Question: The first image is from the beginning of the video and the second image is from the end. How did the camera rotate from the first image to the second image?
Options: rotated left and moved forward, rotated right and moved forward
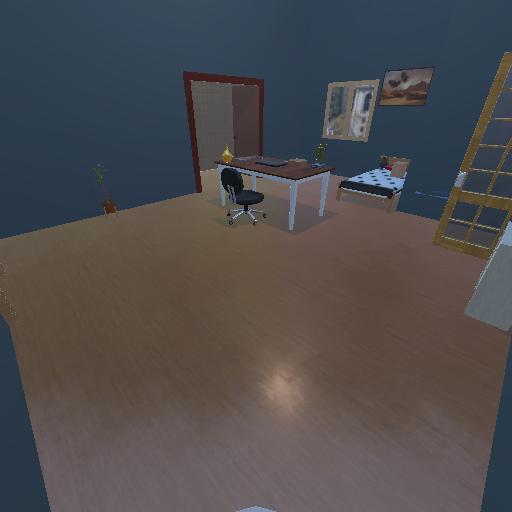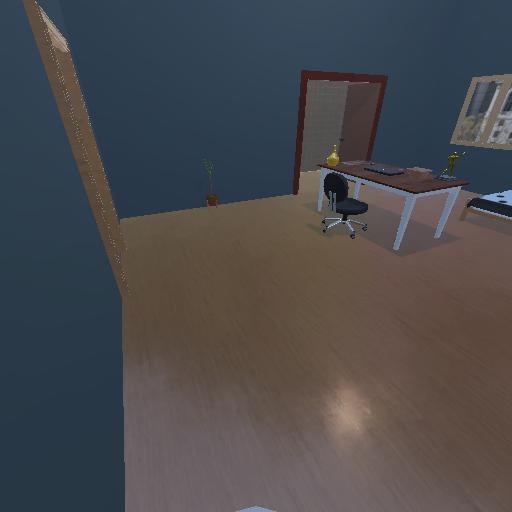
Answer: rotated left and moved forward